Question: I'm making a simple triangle in OpenGL with Qt4, and it works fine, until I use set format to enable multisampling. Here is my code:
'''
#include <QApplication>
#include <QtOpenGL>
// gl window class
class GLWindow : public QGLWidget
{
public:
GLWindow(QWidget *parent = nullptr)
: QGLWidget(parent){}
protected:
// ALL THE FOLLOWING FUNCTIONS ARE OVERRIDDEN FROM QGLWIDGET
void initializeGL()
{
QGLFormat newFormat = this->format();
newFormat.setSampleBuffers(true);
newFormat.setSamples(16);
this->setFormat(newFormat);
}
void resizeGL(int w, int h)
{
glViewport(0, 0, w, h);
glMatrixMode(GL_PROJECTION);
glLoadIdentity();
glOrtho(-1, 1, -1, 1, -1, 1);
glMatrixMode(GL_MODELVIEW);
glLoadIdentity();
}
void paintGL()
{
glClear(GL_COLOR_BUFFER_BIT);
glBegin(GL_TRIANGLES);
glColor3f(1, 0, 0);
glVertex2f(0, 1);
glColor3f(0, 1, 0);
glVertex2f(1, -1);
glColor3f(0, 0, 1);
glVertex2f(-1, -1);
glEnd();
}
};
// main function
int main(int argc, char **argv)
{
QApplication app(argc, argv);
GLWindow window;
window.resize(640, 480);
window.show();
return app.exec();
}
'''
Before I added the format stuff in "initlializeGL", it worked fine (obviously except no multisampling).
Then, I add the format stuff and the window does not close. And when I say this I mean that it will not close when I press the "X" button on the top right corner, or it will not even close when I make a call to the window's "close()" function.
Furthermore, It makes a call to "closeEvent()" when you press the "X" button (I checked), but nothing actually closes. I tried making a call to "close()" inside my overridden "closeEvent()" function, but it did nothing.
Once again, I remove the code in "initializeGL()", and then it closes fine. So, I try to move the code I have in "initializeGL()" into the constructor. The multisampling works, and it closes when I press "X". Great! Except I get this after the window closes:

So that is that. In a nutshell:
- - -
So how to I get the window to close, while keeping multisampling enabled and without getting some dumb error after the window is closed?
EDIT: Here is the text in my .pro file
'''
QT += core
QT += gui
QT += opengl
SOURCES += main.cpp
'''
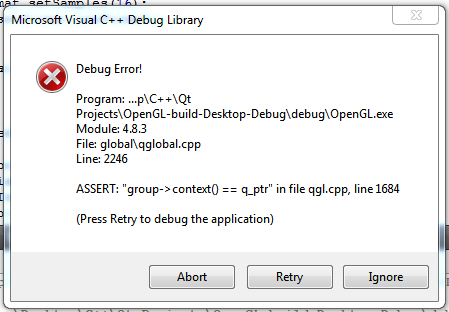
Answer: You shouldn't call 'setFormat' from 'initializeGL', as it triggers a call to 'initializeGL' itself. And since 'QGLWidget::setFormat' is <URL> in Qt 4.8, you shouldn't use it at all.
So, first try calling 'setFormat' from the constructor, then, if it doesn't work (or even if it works), try passing the format to the constructor of 'QGLWidget' from 'main()'.